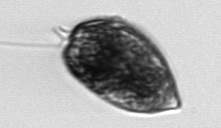
Label: Prorocentrum_micans